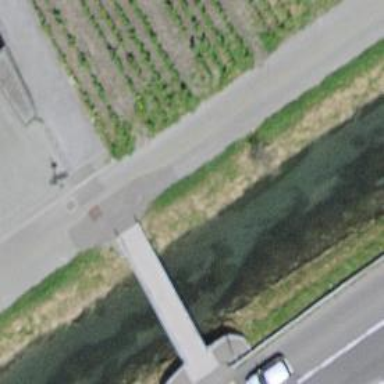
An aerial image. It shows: Asphalt footway.